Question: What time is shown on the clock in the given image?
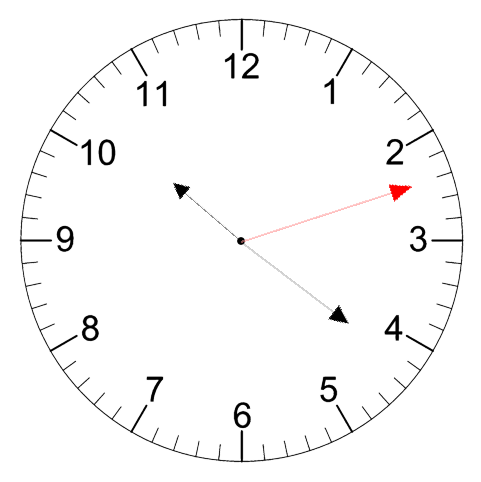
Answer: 10:21:12